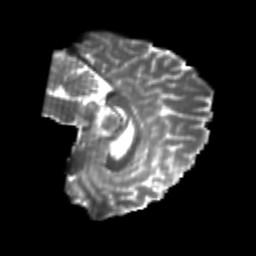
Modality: T2w
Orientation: sagittal
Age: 20
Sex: female
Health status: healthy
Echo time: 0.074 s